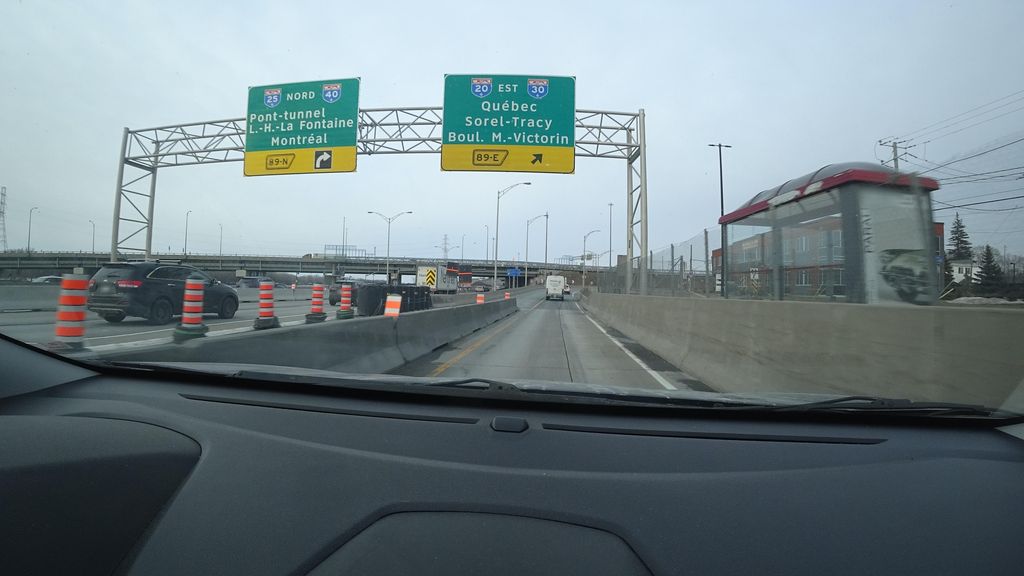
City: montreal